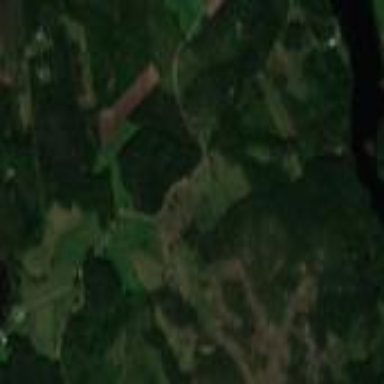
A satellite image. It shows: Mixed leaf woodland.